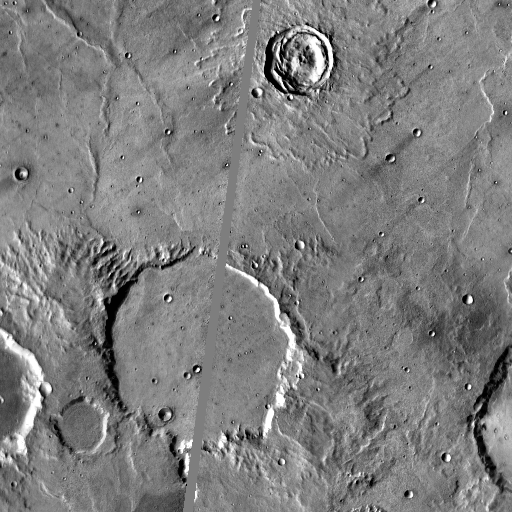
Crater classes present: Background, Other, Layered